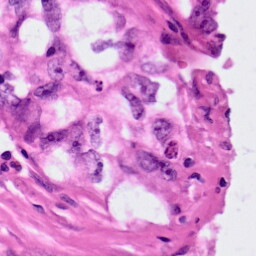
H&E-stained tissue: Lung